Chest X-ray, PA view. Patient: 68 years old, sex M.
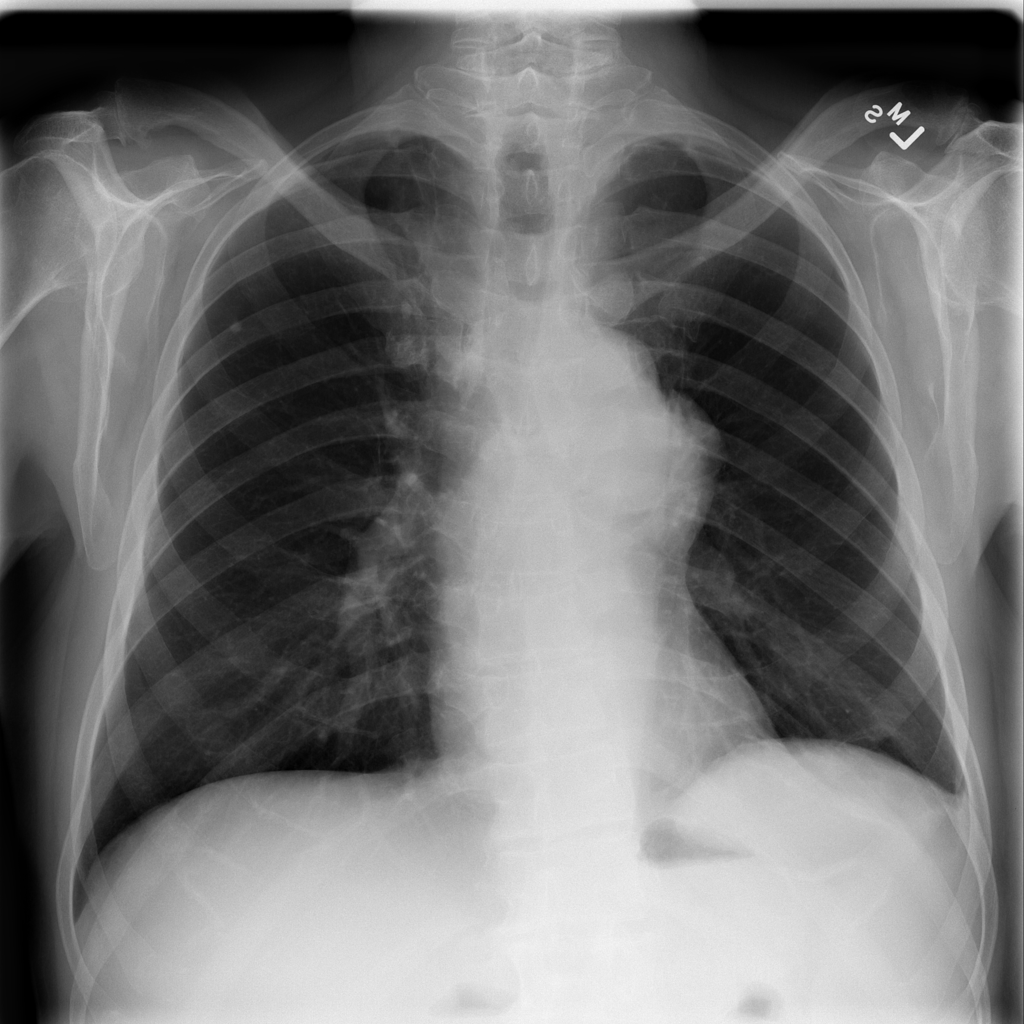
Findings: Mass, Pleural_Thickening